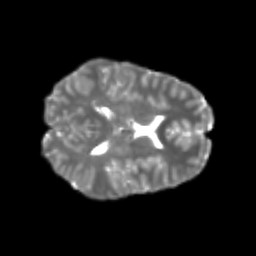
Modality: T2w
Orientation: axial
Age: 21
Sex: female
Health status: healthy
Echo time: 0.074 s